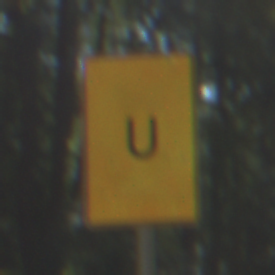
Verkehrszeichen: AnkuendigungOderFortsetzungUmleitungOhnePfeilsymbol
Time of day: Midday
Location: Outdoor (RoadRail)
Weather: Clear
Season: NotSpecified
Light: Natural